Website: lowes
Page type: newsletter-management
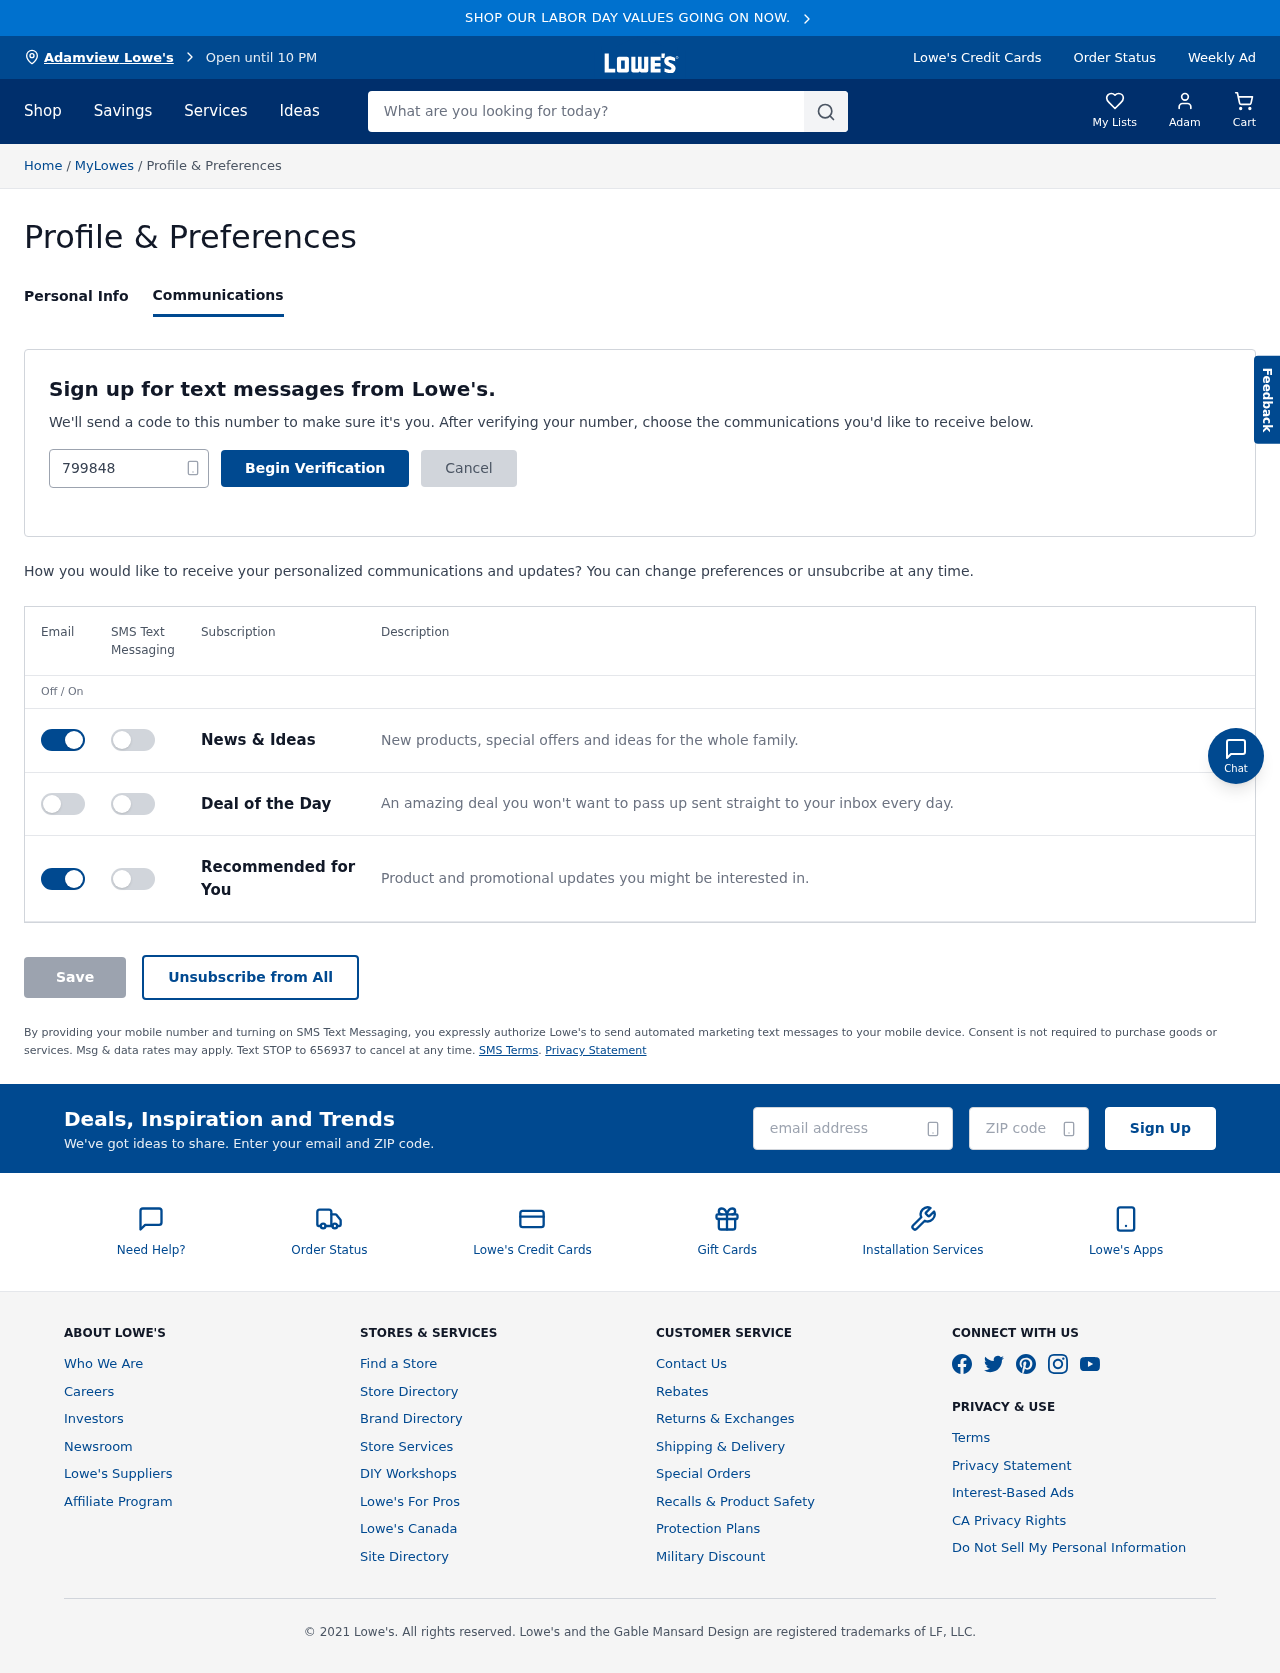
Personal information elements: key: PII_CITY
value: Adamview Lowe's
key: PII_EMAIL
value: adamhenry@hotmail.com
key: PII_FIRSTNAME
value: Adam
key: PII_PHONE
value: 7998484903
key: PII_POSTCODE
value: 92917
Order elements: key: ORDER_NUM_ITEMS
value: Cart
Search elements: key: HEADER_SEARCH
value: What are you looking for today?